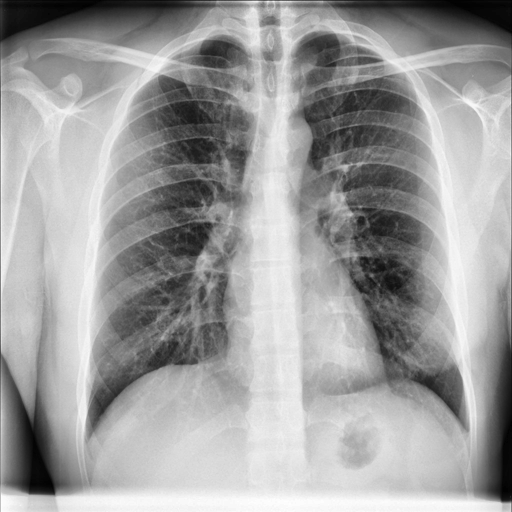
Finding: NORMAL